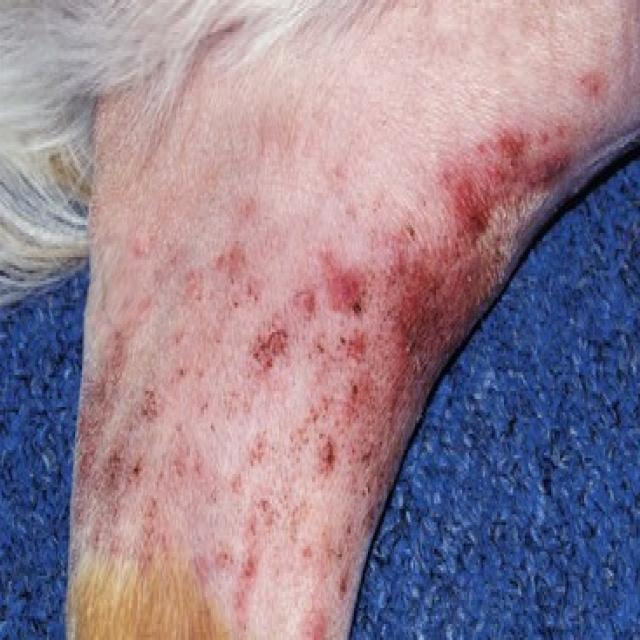
Canine fungal skin infection — characterized by alopecia, scaling, crusting, and circular lesions. Common agents include Malassezia and Candida species.